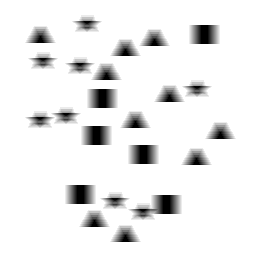
Squares: 6
Triangles: 10
Stars: 8
Total shapes: 24